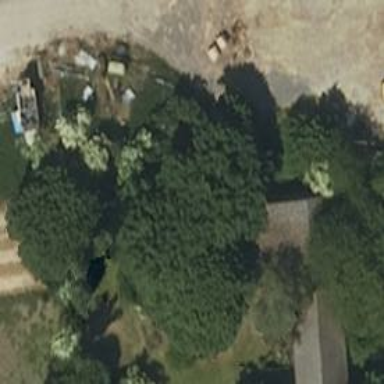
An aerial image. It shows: Broadleaved evergreen tree in its natural setting.